Aerial crown-view tile of a tropical tree (Barro Colorado Island, Panama), acquired 20240611:
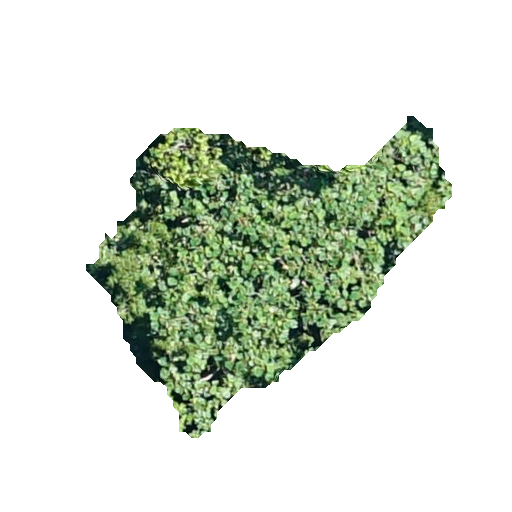
Species: Ochroma pyramidale
GBIF accepted scientific name: Ochroma pyramidale
Crown area: 101.168 m²